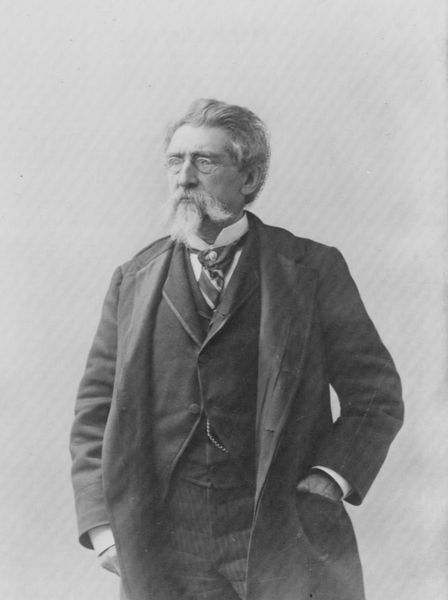
Titel: Mr. Mathew B. Brady
Künstler: Mathew B. Brady
Schlagwörter: hands, white, black, collar, face, formal, gray, hair, nose, old, portrait, picture, hand, man, ear, head, eyes, male, suit, black and white, brow, coat, mouth, buttons, glasses, beard, old man, cravat, glass, jacket, photo, tie, clock, frames, human, pose, vest, history, nineteenth century, artist, back, pants, pocket, watch, pencil, waistcoat, figure, stripes, stripe, gentleman, forehead, standing, goatee, photograph, photography, black & white, button, potrait, mustache, spectacles, sleeves, cuff, freud, pensive, frown, chain, cuffs, grayscale, portait, phot, brows, necktie, half-length, older, lapels, wire, pocket watch, white hair, striped, vintage, gray hair, pinstripe, hand in pocket, hands in pocket, mustach, ascot, backdrop, 18 century, three piece suit, spectacle, smart, watch chain, sheeks, figurer, older gentleman, man with glasses, starched, jabot, callar, tie pin, bigode, mentor, task, intelligent, historic photography, tmale, malesuit, wattch